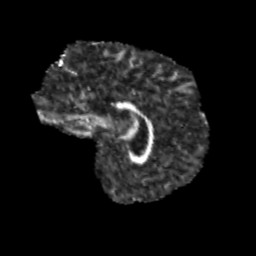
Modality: FA
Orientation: sagittal
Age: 10
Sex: male
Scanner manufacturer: siemens
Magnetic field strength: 3 T
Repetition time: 3.8 s
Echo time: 0.07 s